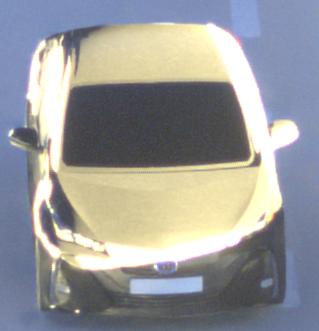
Make: Toyota
Model: Prius 1.8 Plug-In Hybrid
Detailed model: Prius (XW5) Plug-In
Model produced from: 2019/07
Model produced until: 2020/07
Doors: 5
Color: black
Road condition: dry road
Daytime: sunrise or sunset
Contrast: high contrast